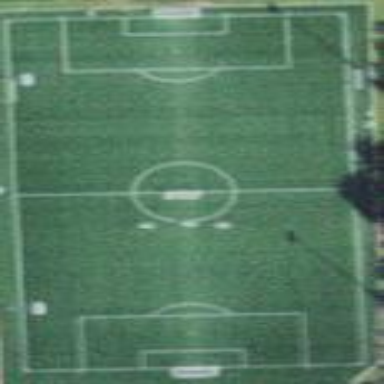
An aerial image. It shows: Soccer pitch for outdoor sports and leisure activities.